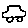
Label: car